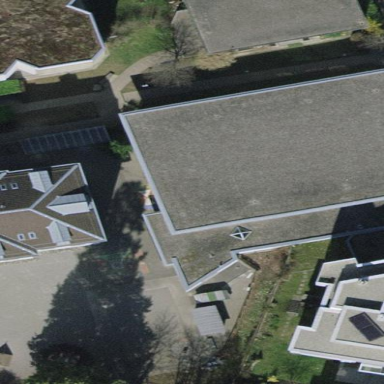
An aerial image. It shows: School building.